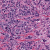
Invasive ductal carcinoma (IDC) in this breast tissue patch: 1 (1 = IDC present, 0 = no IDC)